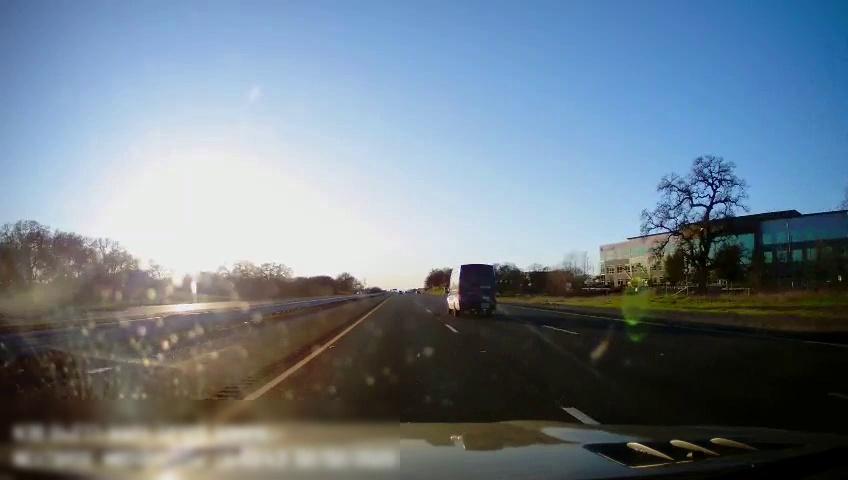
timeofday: Day
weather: Sunny
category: Drivable Space
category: Drivable Space
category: Vehicles | Truck
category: Lanes | Current Lane
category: Lanes | Current Lane
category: Lanes | Alternate Lane
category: Lanes | Alternate Lane